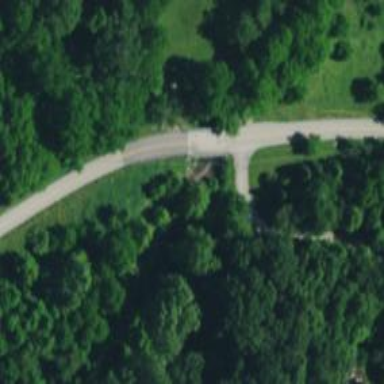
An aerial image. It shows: Residential road with asphalt surface passing through truss bridge.